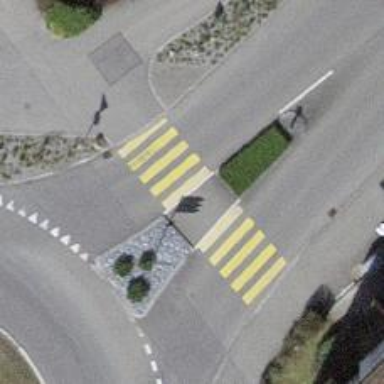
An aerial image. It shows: Marked road crossing with pedestrian island.